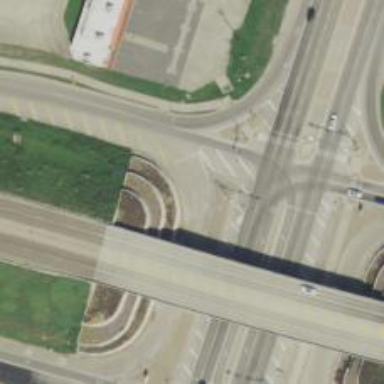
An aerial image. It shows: Secondary link road with asphalt surface leading to turnaround junction.